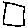
Label: square